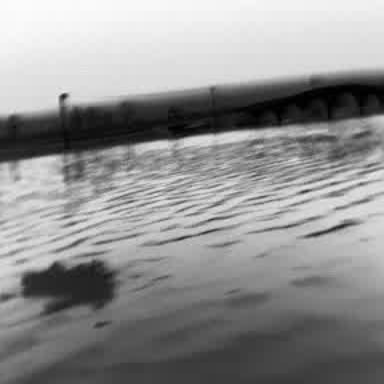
There is a container_ship in the infrared image.